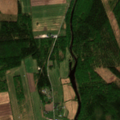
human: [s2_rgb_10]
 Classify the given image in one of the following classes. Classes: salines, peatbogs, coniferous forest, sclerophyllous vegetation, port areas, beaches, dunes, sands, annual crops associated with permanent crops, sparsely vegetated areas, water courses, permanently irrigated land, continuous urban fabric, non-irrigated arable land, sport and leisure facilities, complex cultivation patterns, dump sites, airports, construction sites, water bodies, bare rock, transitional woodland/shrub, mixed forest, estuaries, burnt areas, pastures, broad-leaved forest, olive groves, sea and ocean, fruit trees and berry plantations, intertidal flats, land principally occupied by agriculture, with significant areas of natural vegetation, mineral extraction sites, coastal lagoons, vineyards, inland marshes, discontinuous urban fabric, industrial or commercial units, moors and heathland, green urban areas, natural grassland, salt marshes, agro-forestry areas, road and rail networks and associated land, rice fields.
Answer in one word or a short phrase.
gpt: non-irrigated arable land, mixed forest